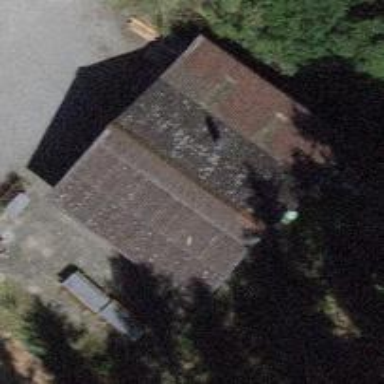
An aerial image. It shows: Hut.